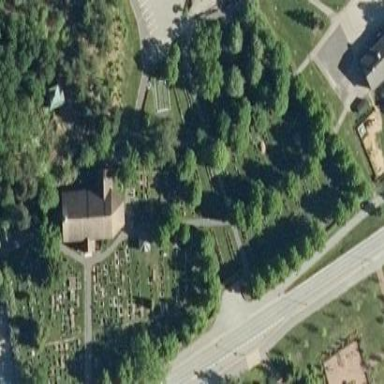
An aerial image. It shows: Cemetery.